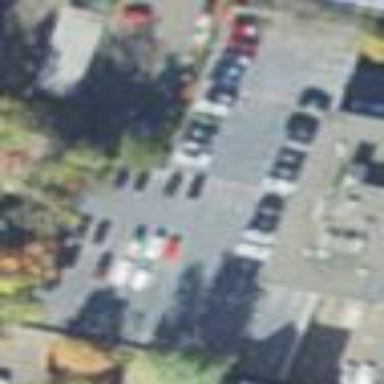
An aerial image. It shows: Multi-storey parking building.